Question: hello today i have a problem

is it php fault ? or its an server fault ? it should be 'ausername' rather then apache.
Thanks for looking in.
Adam Ramadhan
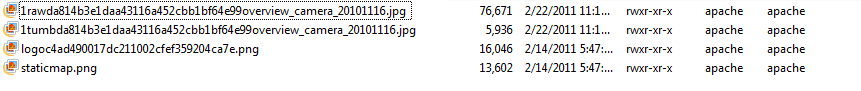
Answer: Unless PHP is run through FastCGI with suexec uploaded files or any file created by a PHP script will belong to the user that executed the script, apache in this case. If the server is running 'mod_php' you can't get around this. Unless you change the user and group that runs the httpd process.
So neither PHP or Apache is at fault, this is how it's configured.
Also, this question belongs to serverfault.com.